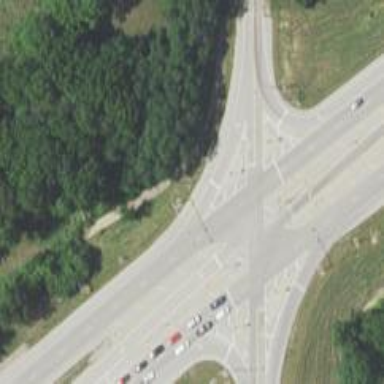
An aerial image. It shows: Asphalt trunk link road.